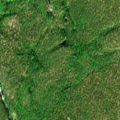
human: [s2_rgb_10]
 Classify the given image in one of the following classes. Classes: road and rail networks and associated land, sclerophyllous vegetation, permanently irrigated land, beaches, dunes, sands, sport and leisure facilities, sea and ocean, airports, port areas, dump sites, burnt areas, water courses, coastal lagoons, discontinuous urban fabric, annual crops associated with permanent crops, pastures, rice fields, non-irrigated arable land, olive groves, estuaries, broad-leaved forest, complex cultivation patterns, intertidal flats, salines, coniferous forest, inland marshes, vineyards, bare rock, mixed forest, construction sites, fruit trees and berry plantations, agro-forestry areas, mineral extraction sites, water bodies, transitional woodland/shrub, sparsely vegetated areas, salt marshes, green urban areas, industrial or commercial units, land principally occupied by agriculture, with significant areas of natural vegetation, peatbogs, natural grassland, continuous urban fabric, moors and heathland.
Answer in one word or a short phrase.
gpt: coniferous forest